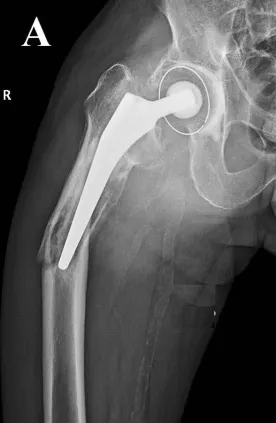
Vancouver B3, Case three. (A) A distinctive and demanding clinical situation wherein a spiroid fracture is observed that extends to the apex of the femoral stem. Interestingly, the primary cause of instability in this particular scenario is not solely attributed to the fracture, but rather to the considerable peri-implant lysis that compromised the stability of the pre-existing femoral stem during the occurrence of the trauma. The occurrence of lysis, which refers to the pathological degradation of bone tissue surrounding the implant, further intensified the mechanical instability following the traumatic event.
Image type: radiology (x_ray)